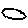
Label: cloud